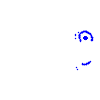
Particle: kaon